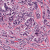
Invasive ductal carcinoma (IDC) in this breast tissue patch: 1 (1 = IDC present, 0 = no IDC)